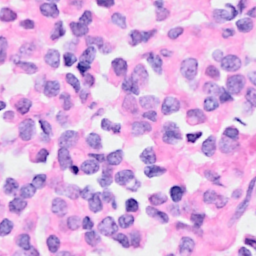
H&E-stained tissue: Breast